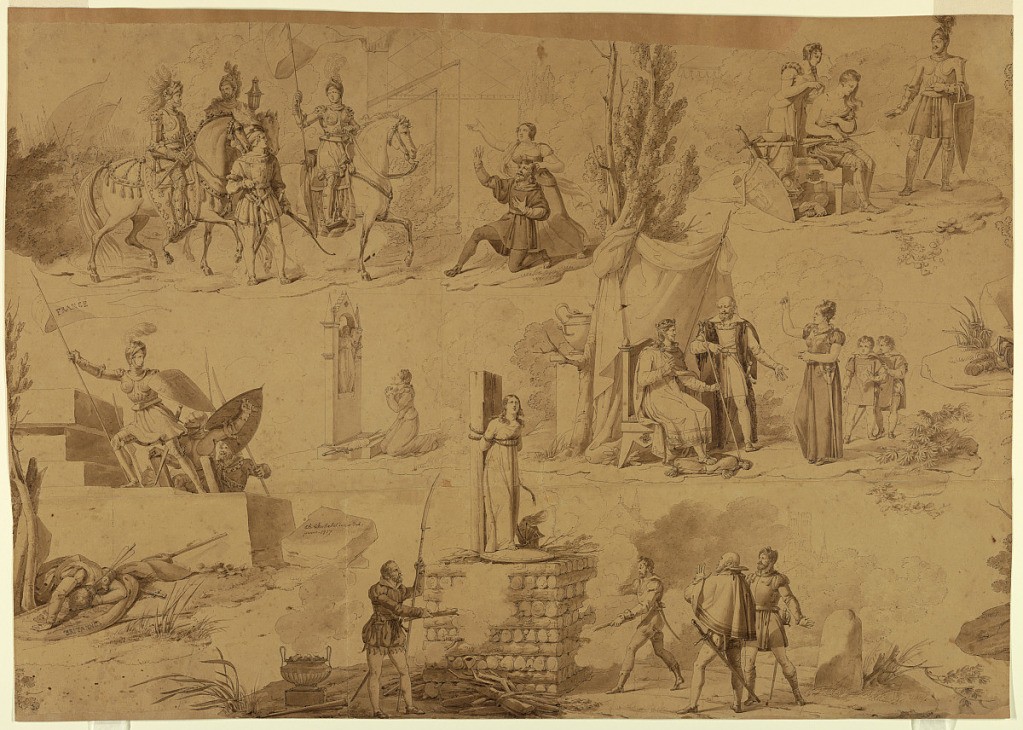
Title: Cartoon for cotton printing: Six Scenes from the Life of Jeanne d'Arc
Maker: Charles Abraham Chasselat, French, 1782–1843
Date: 1817
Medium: Pen and black ink, brush and brown and gray wash on three joined sheets of brown wove paper, laid down
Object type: Drawing
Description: Six scenes from the life of Jeanne d'Arc (1412-31) are depicted, her march on Paris (upper left); her arrow wound being dressed during the siege of Paris (upper right); the capture of the Tourelles, which liberated Orléans from the British (lower left); Jeanne praying before the shrine of St. Catherine, symbolizing the Church of St. Catherine-de-Fierboys, where she received her sword (left center); captured with her brothers, she is brought before Philip the Good (center right); and her burning at the stake in Rouen (lower center). On an obliquely-placed stone slab in the scene showing the taking of Orléans is the artist's signature [in ink].